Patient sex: F
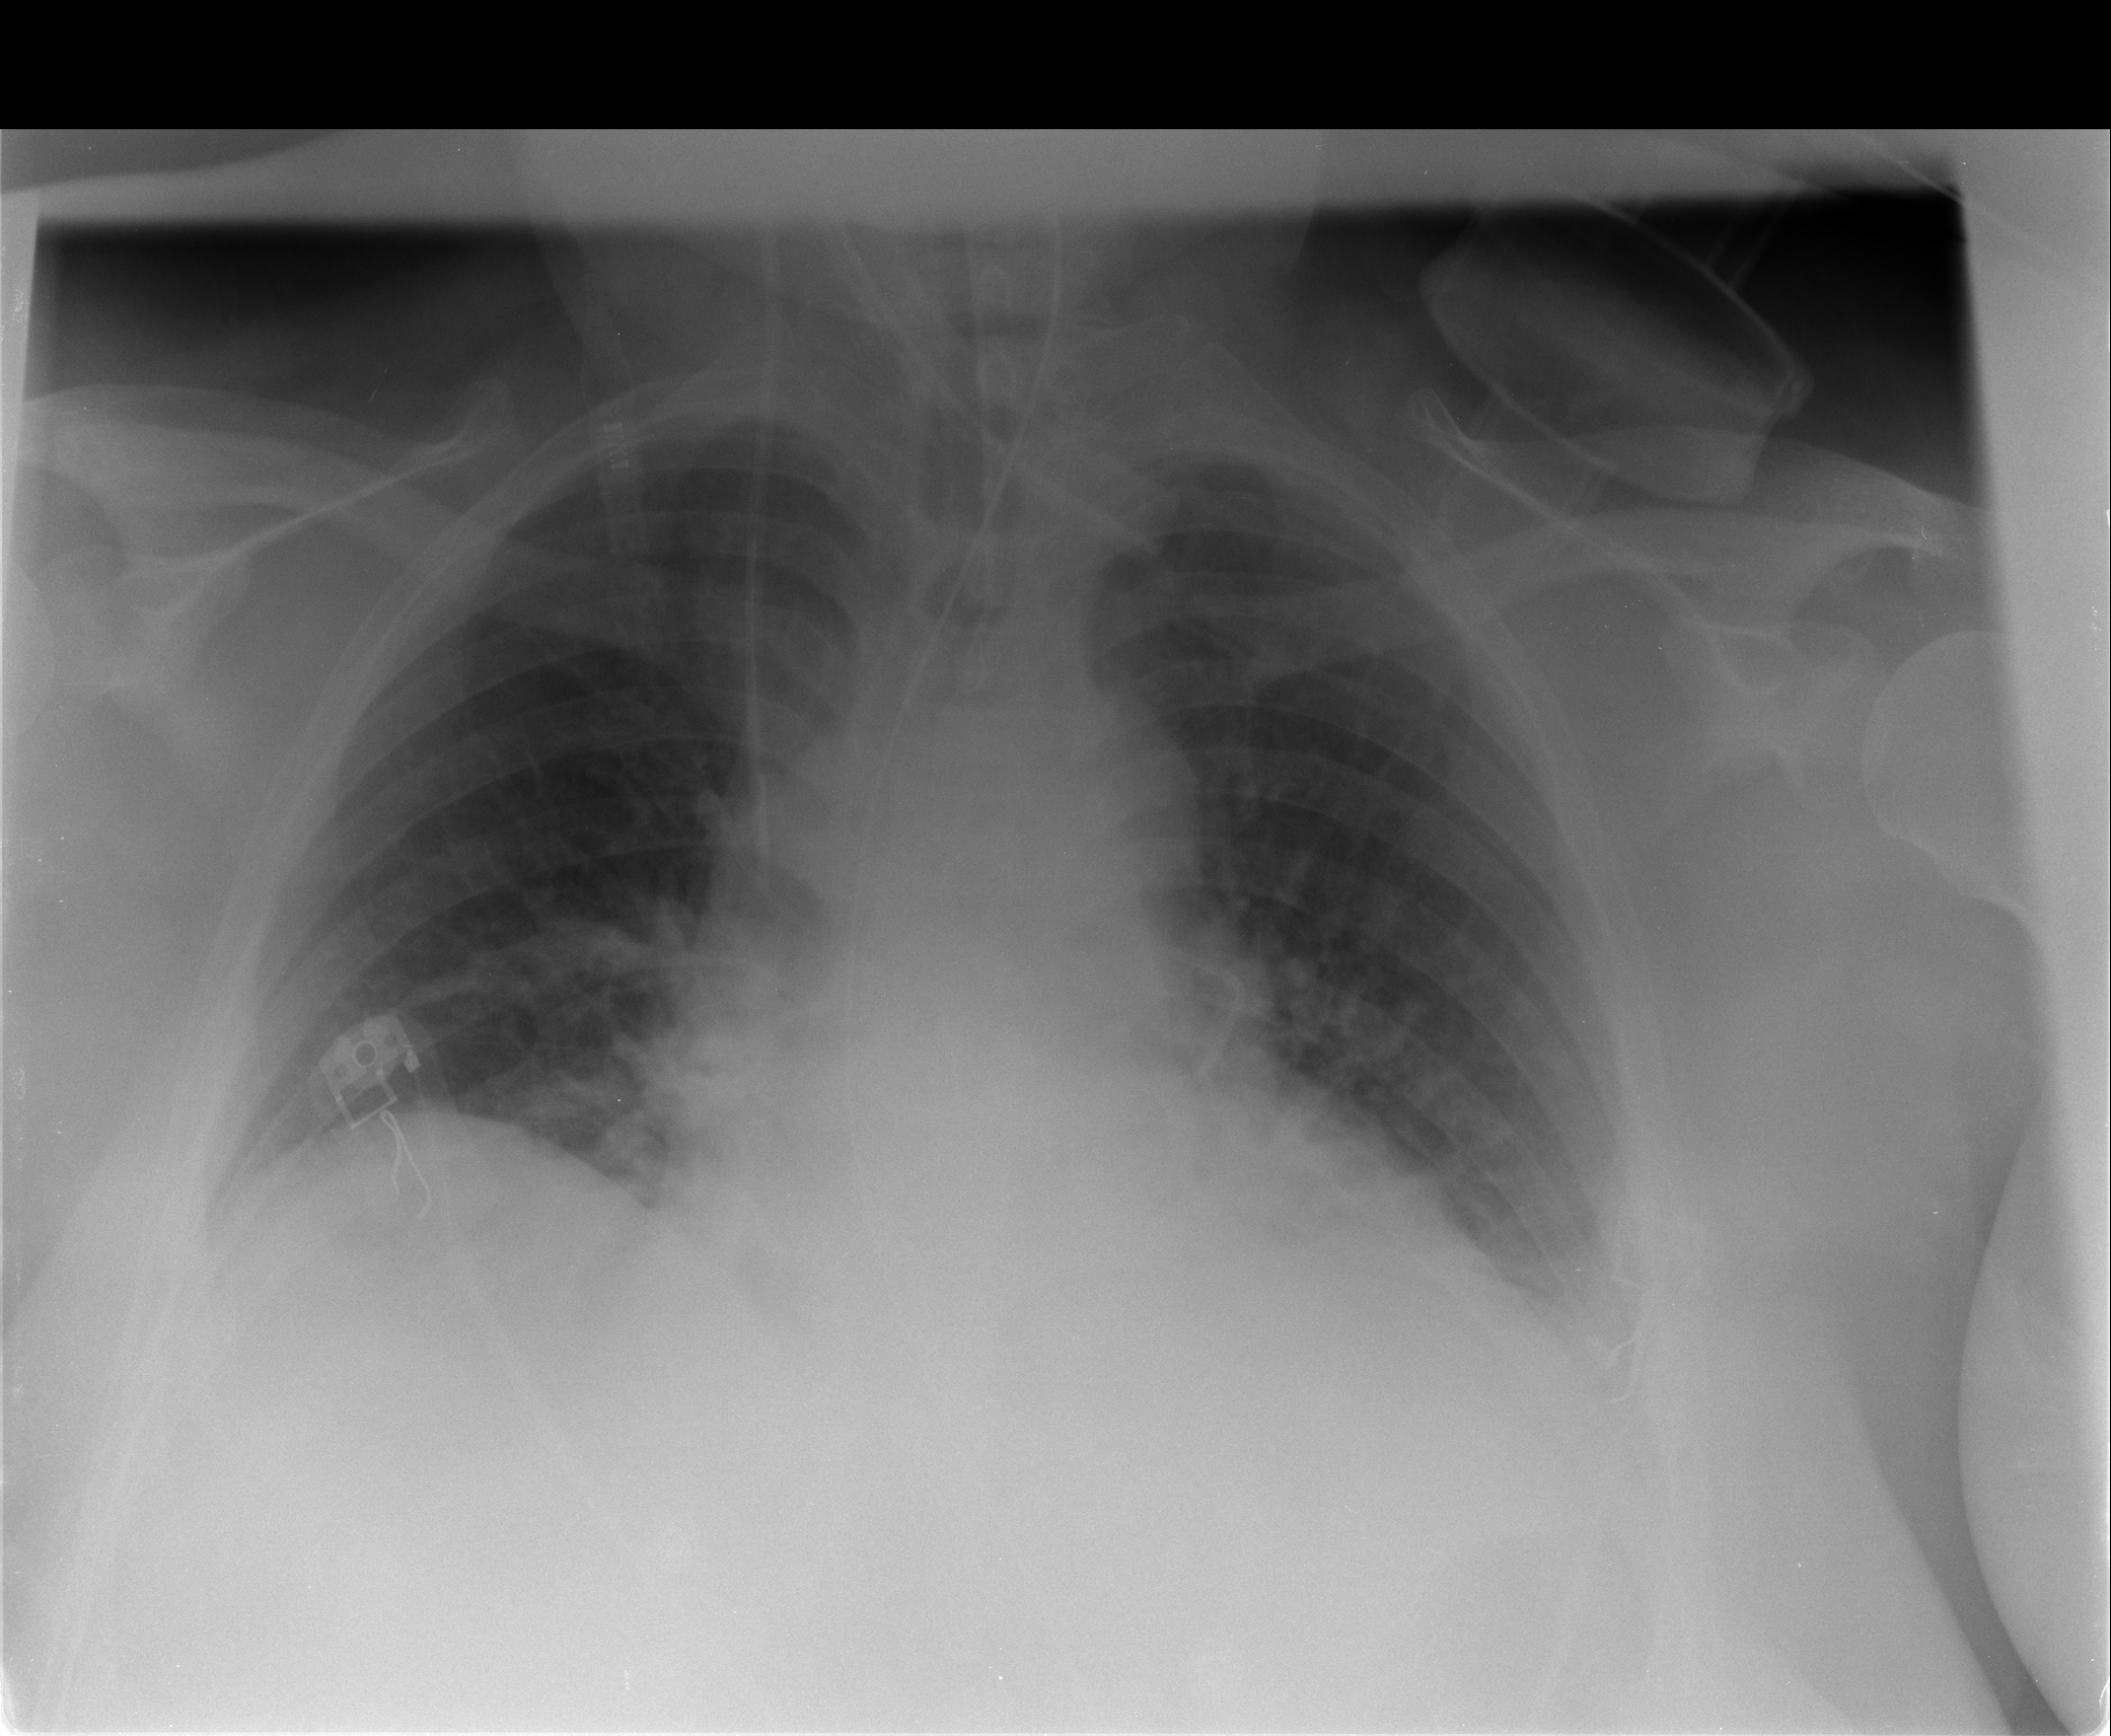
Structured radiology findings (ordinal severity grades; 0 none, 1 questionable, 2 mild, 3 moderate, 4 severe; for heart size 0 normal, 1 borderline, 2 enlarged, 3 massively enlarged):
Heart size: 1
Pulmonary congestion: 0
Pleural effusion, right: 0
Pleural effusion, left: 1
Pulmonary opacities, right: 0
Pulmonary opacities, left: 0
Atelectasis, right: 2
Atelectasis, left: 2